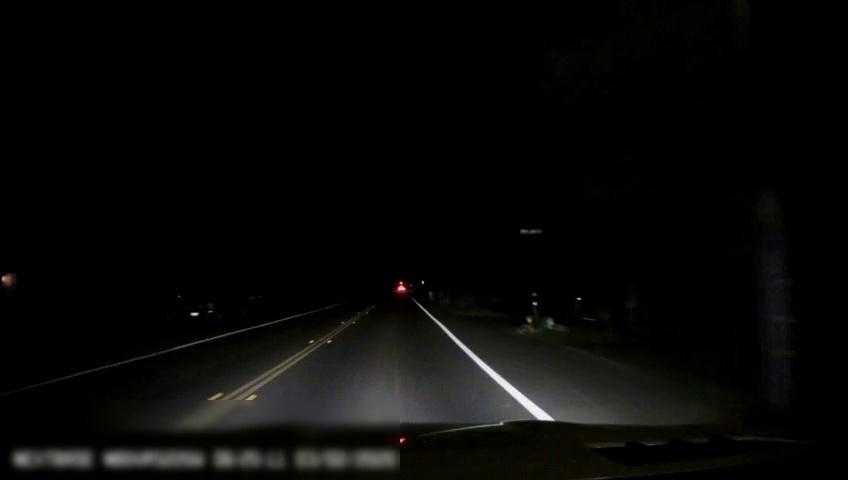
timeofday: Night
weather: Other
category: Drivable Space
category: Vehicles | Car
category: Lanes | Current Lane
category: Lanes | Current Lane
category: Lanes | Alternate Lane
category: Lanes | Alternate Lane